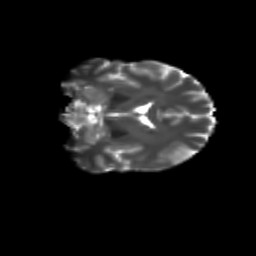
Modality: T2w
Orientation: coronal
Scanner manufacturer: siemens
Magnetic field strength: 3 T
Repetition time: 9.2 s
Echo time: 0.084 s